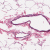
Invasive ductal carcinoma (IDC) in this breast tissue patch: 0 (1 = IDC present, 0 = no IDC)